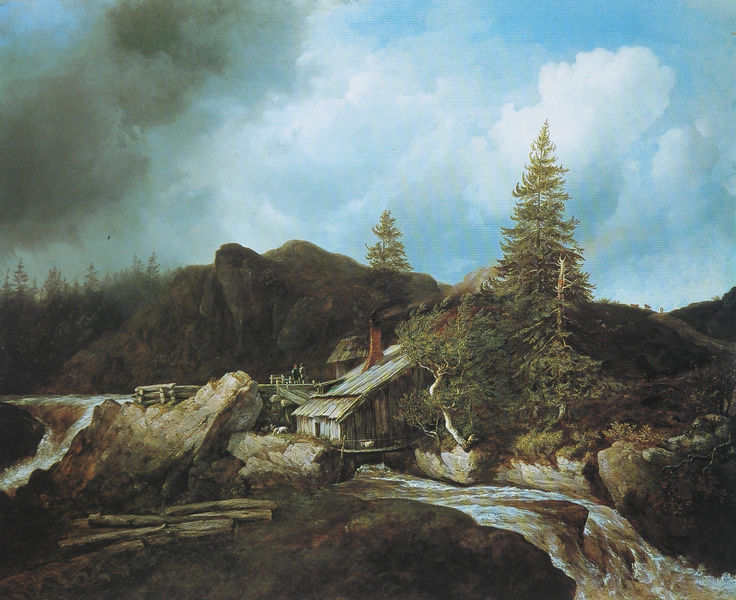
Titel: Eisenhammer in Schweden
Künstler: Christian Ezdorf
Standort: München
Institution: Bayerische Staatsgemäldesammlungen
Schlagwörter: baum, berg, blau, dunkel, felsen, gemälde, gestein, gewitter, himmel, schatten, wasser, weiß, wolken, baumstämme, bäume, fluss, grün, landschaft, menschen, äste, braun, grau, hell, holz, licht, schwarz, dach, gras, haus, wiese, wolke, zaun, malerei, stein, steine, ast, bach, baumstamm, erde, mühle, natur, stamm, brücke, gewässer, hütte, rauch, sonne, wald, wasserfall, kamin, schornstein, schuppen, gischt, berge, fels, gebirge, hang, ziegel, alm, schlucht, damm, romantik, strom, strömung, tannen, wehr, brand, sturm, stämme, finster, hoch, regen, rit, alpen, fichte, tanne, wurzeln, hel, holzhütte, fichten, balu, fließen, wipfel, bau, baumspitzen, berghütte, gebierge, schindeln, felden, quelle, schleuse, wassermühle, bäumen, reißen, regenwolke, staudamm, sägewerk, greu, brücle, anheimelnd, bach wolke